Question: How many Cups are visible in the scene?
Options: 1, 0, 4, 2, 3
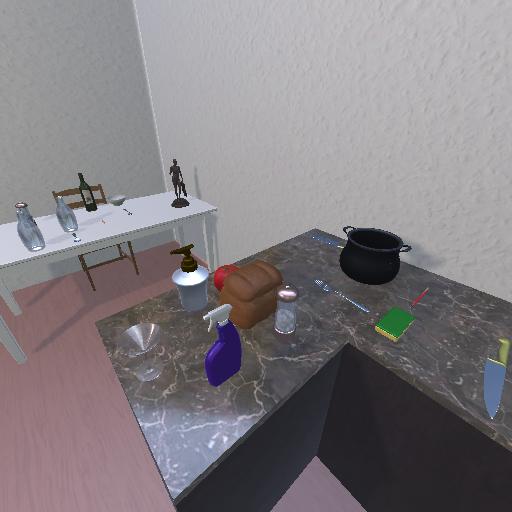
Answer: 1